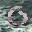
Label: 0